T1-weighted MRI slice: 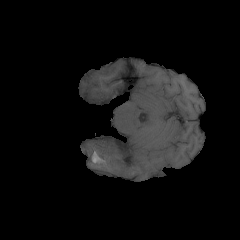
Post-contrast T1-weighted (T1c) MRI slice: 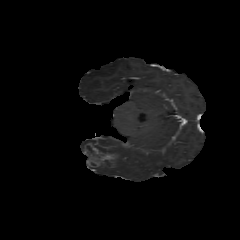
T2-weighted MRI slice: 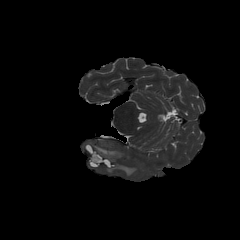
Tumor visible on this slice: yes